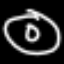
Label: donut